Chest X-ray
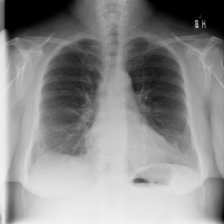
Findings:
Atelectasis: positive
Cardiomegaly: negative
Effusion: negative
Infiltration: negative
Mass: negative
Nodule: negative
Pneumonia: negative
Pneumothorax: negative
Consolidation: negative
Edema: negative
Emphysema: negative
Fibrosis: negative
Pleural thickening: negative
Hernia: negative